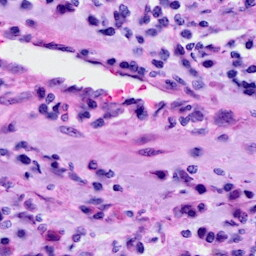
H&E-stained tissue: Cervix